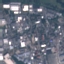
Land use / land cover: Industrial